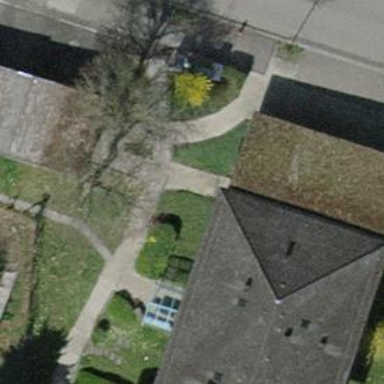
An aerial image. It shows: Set of steps on the road.